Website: home-depot
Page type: store-pickup
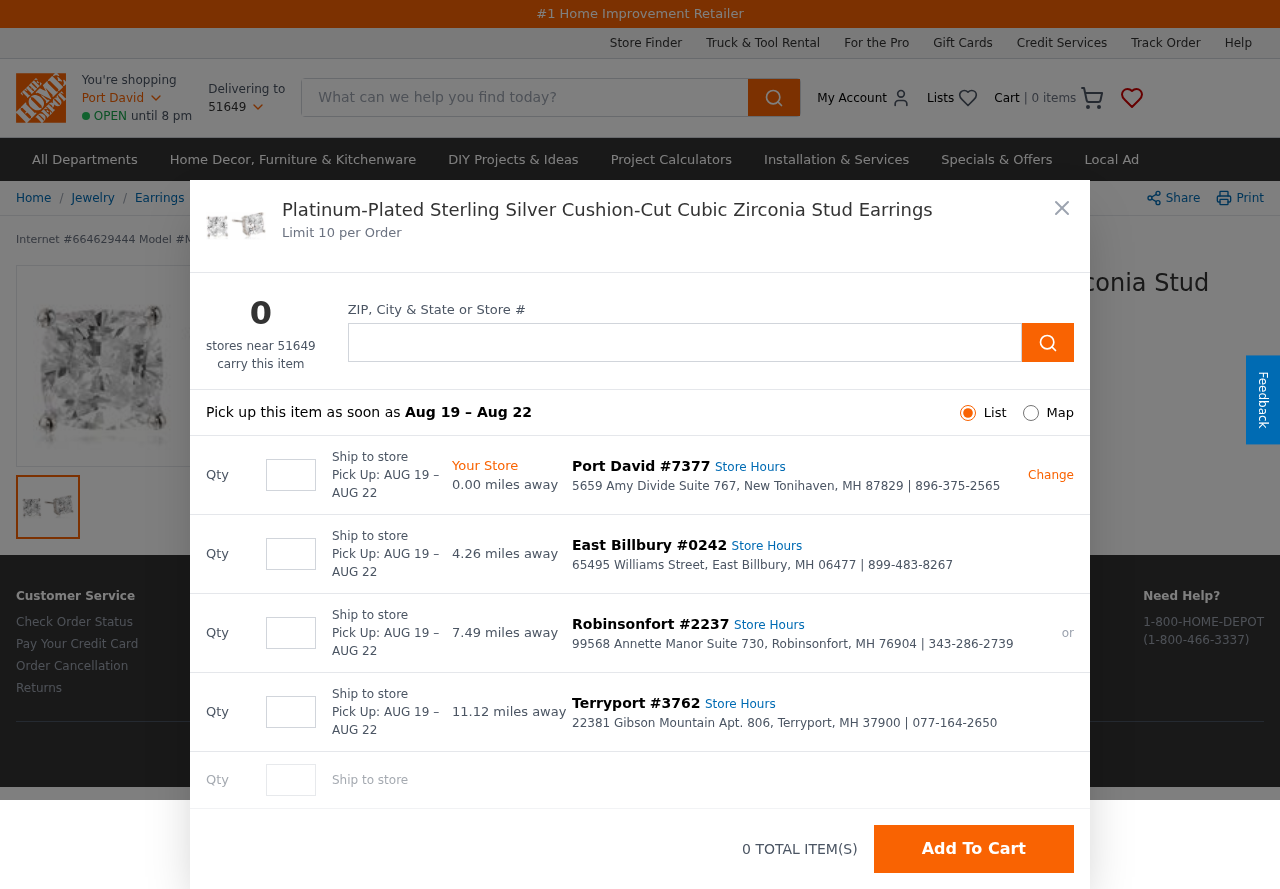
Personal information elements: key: PII_CITY
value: Port David
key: PII_LOCATION1_CITY_STATE_ZIP
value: New Tonihaven, MH 87829
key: PII_LOCATION1_STREET
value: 5659 Amy Divide Suite 767
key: PII_LOCATION2_CITY
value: East Billbury
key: PII_LOCATION2_CITY_STATE_ZIP
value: East Billbury, MH 06477
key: PII_LOCATION2_STREET
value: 65495 Williams Street
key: PII_LOCATION3_CITY
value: Robinsonfort
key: PII_LOCATION3_CITY_STATE_ZIP
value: Robinsonfort, MH 76904
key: PII_LOCATION3_STREET
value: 99568 Annette Manor Suite 730
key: PII_LOCATION4_CITY
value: Terryport
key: PII_LOCATION4_CITY_STATE_ZIP
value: Terryport, MH 37900
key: PII_LOCATION4_STREET
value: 22381 Gibson Mountain Apt. 806
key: PII_POSTCODE
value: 51649
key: PII_POSTCODE2
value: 16191
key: PII_LOCATION1_PHONE
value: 896-375-2565
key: PII_LOCATION2_PHONE
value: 899-483-8267
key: PII_LOCATION3_PHONE
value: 343-286-2739
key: PII_LOCATION4_PHONE
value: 077-164-2650
Product elements: key: PRODUCT1_BREADCRUMB
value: Jewelry
Earrings
Stud Earrings
Cubic Zirconia Earrings
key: PRODUCT1_NAME
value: Platinum-Plated Sterling Silver Cushion-Cut Cubic Zirconia Stud Earrings
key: PRODUCT_INTERNET_NUMBER
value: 664629444
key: PRODUCT_MODEL_NUMBER
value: MW_OHW511361
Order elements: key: ORDER_NUM_ITEMS
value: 0
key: ORDER_PICKUP_DATE_RANGE
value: AUG 19 – AUG 22
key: ORDER_PICKUP_DATE_RANGE
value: Aug 19 – Aug 22
Search elements: key: HEADER_SEARCH
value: What can we help you find today?
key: SEARCH_STORE_LOCATION
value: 16191
Other elements: key: STORE1_DISTANCE
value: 0.00
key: STORE1_NUMBER
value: #7377
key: STORE2_DISTANCE
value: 4.26
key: STORE2_NUMBER
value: #0242
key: STORE3_DISTANCE
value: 7.49
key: STORE3_NUMBER
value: #2237
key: STORE4_DISTANCE
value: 11.12
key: STORE4_NUMBER
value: #3762